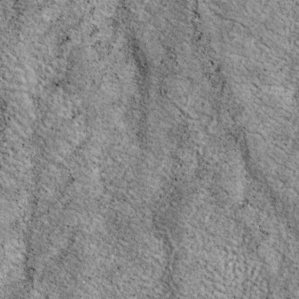
Label: non_frost